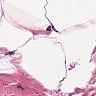
Metastatic tissue present: no